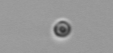
Label: nanoplankton_mix